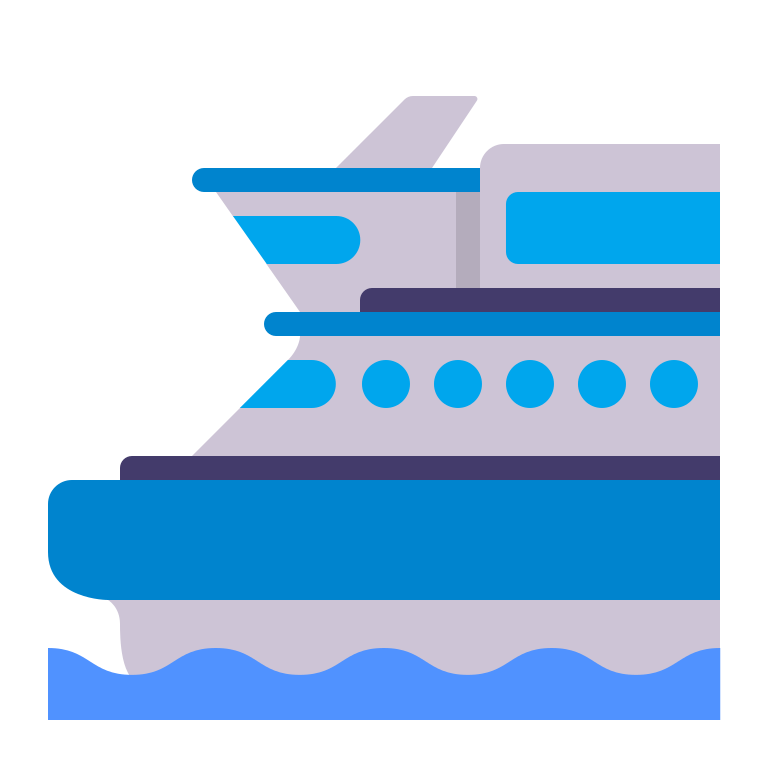
ferry flat